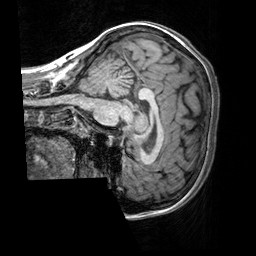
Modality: T1w
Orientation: sagittal
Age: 22
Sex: female
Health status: healthy
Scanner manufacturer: siemens
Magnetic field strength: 3 T
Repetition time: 2.3 s
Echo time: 0.00303 s